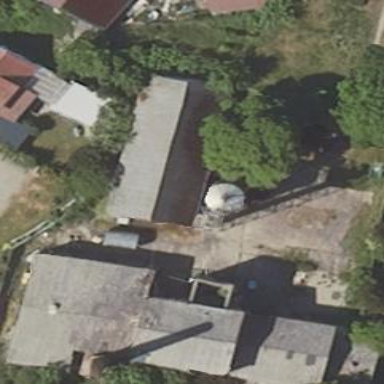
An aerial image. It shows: Shed building.